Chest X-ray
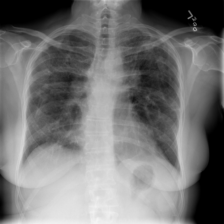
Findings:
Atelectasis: negative
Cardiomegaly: negative
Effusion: negative
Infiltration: negative
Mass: negative
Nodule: negative
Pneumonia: negative
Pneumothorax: negative
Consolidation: negative
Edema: negative
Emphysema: negative
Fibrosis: positive
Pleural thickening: negative
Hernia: negative